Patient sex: M
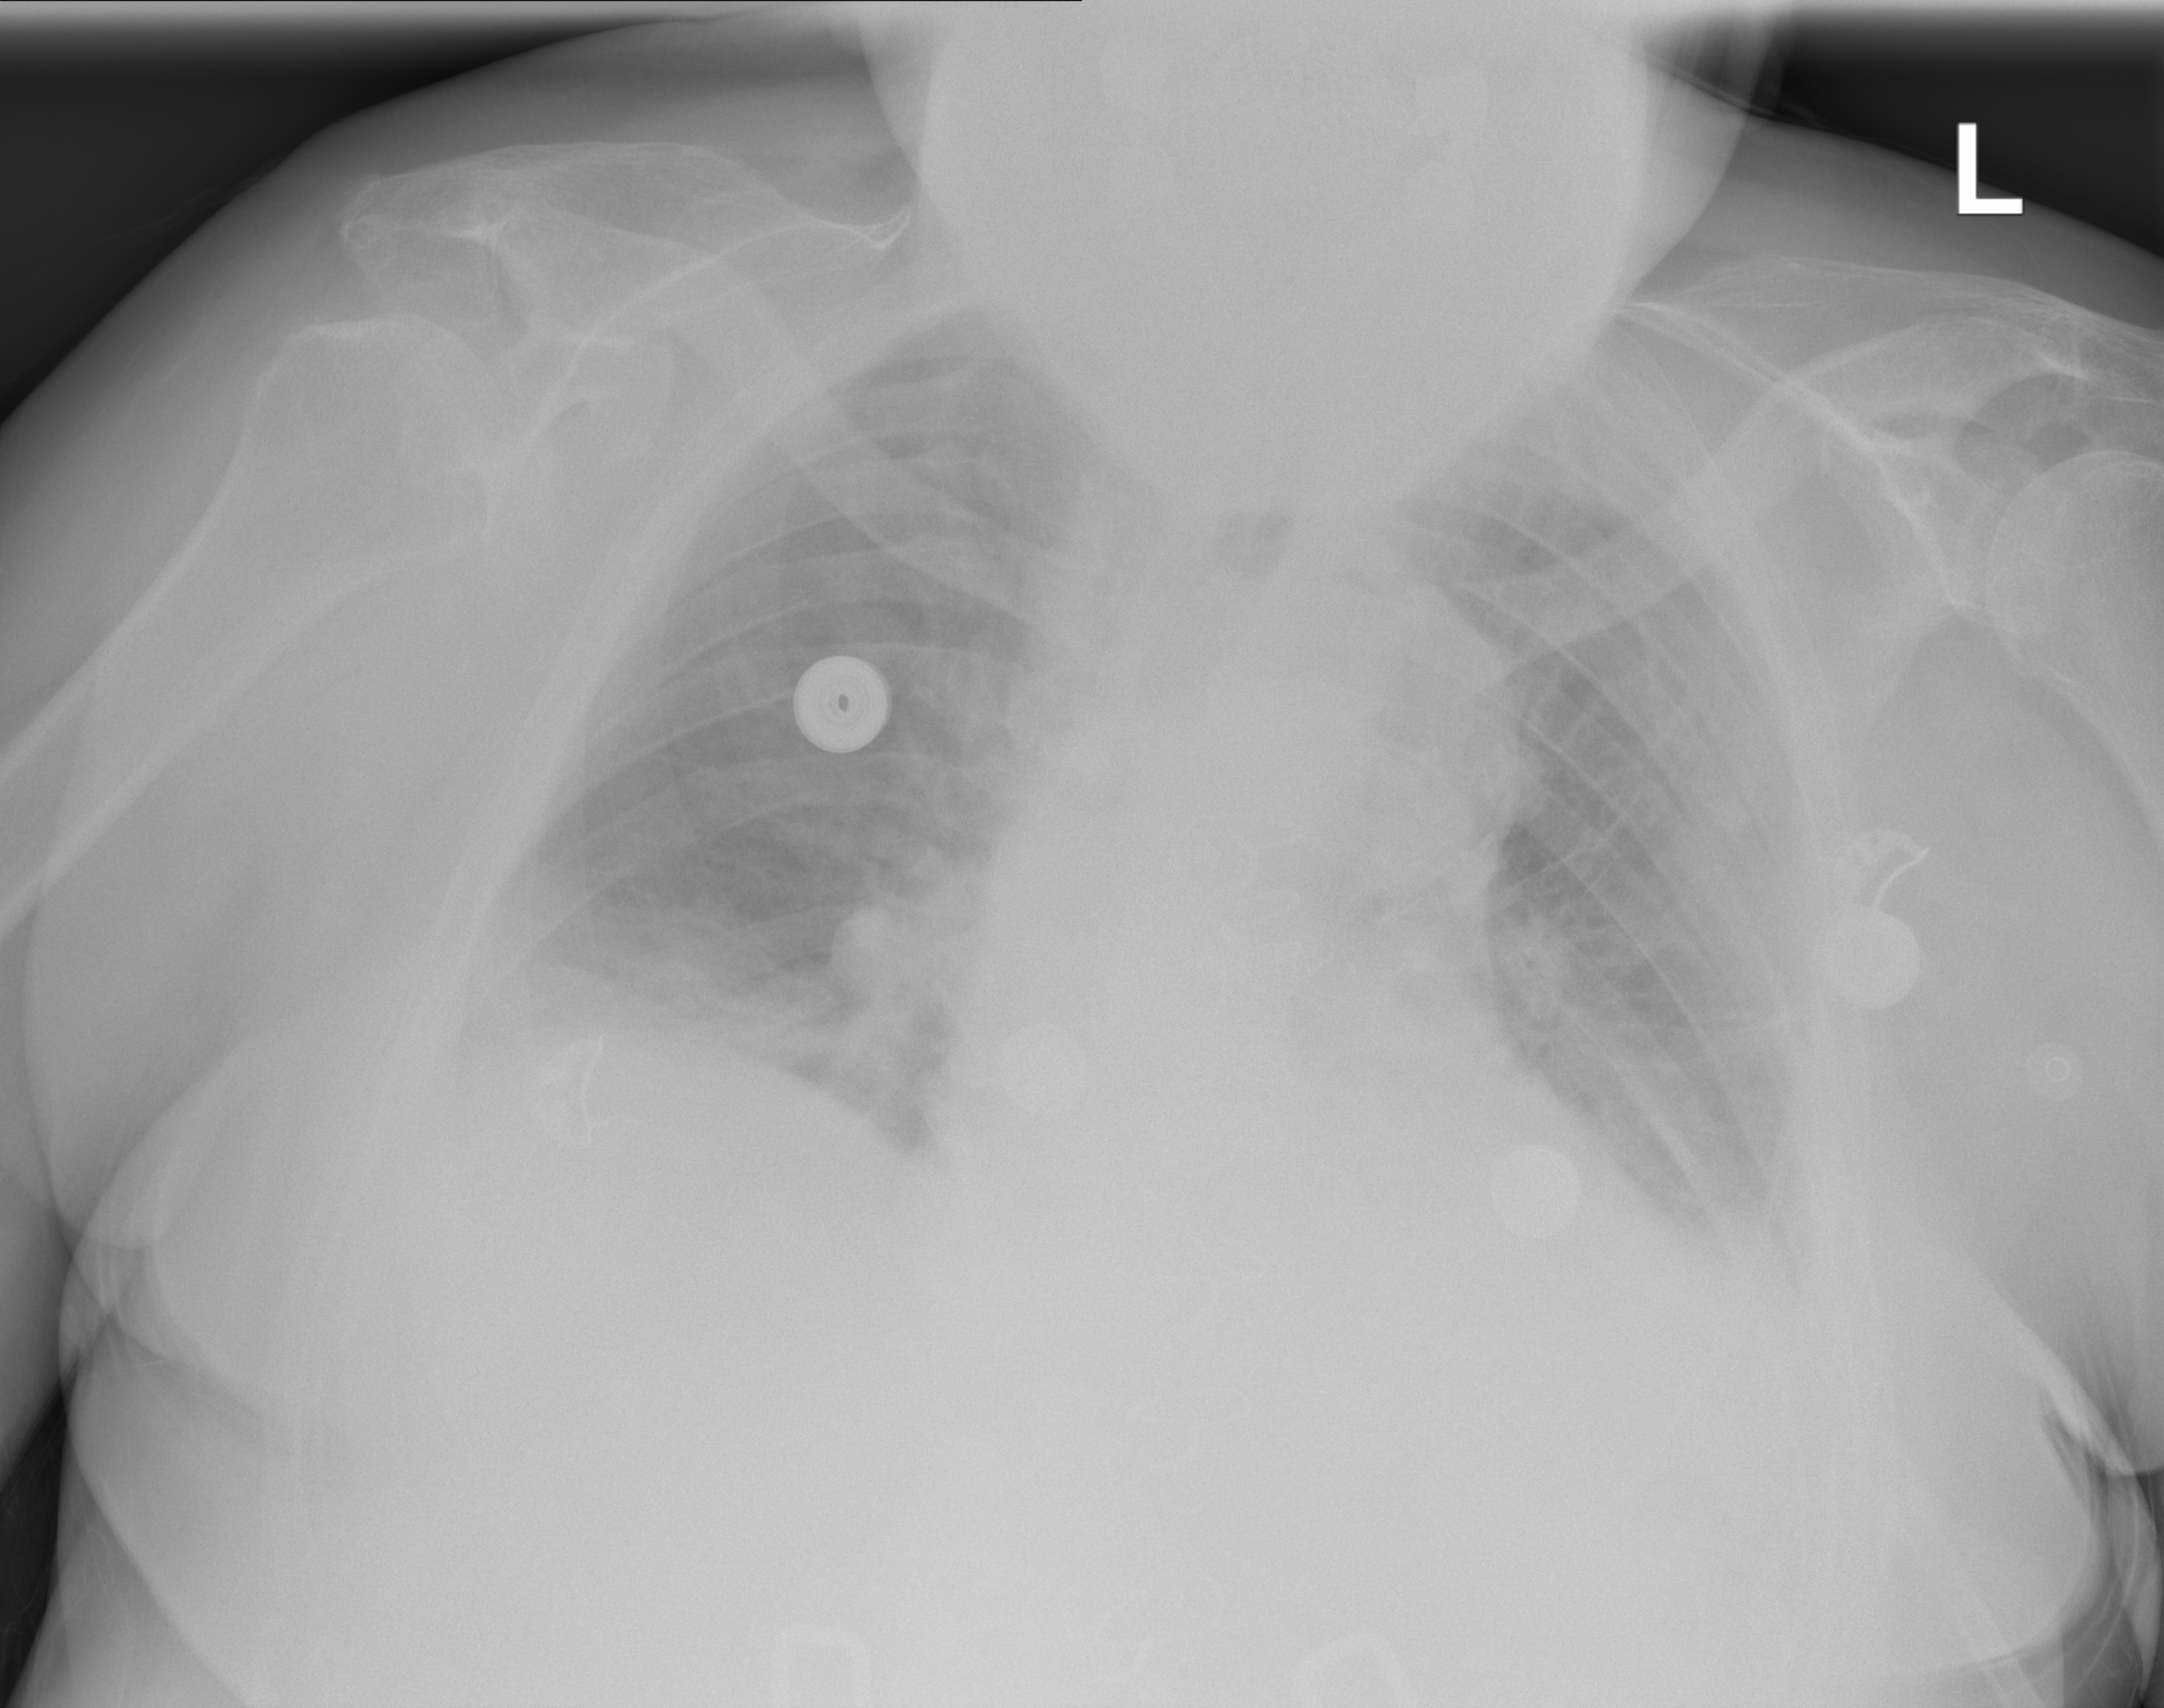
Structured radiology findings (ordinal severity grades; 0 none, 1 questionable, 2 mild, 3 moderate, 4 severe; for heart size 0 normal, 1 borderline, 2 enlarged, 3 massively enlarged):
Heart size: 1
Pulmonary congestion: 2
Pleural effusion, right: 1
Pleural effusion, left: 2
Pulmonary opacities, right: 2
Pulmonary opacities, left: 2
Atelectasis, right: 2
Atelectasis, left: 2